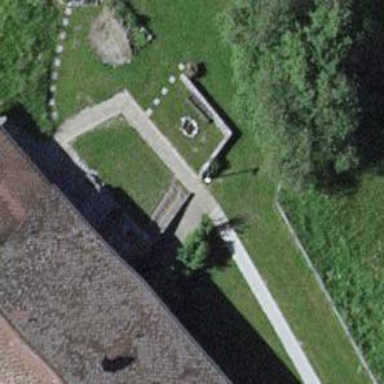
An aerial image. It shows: Retaining wall.